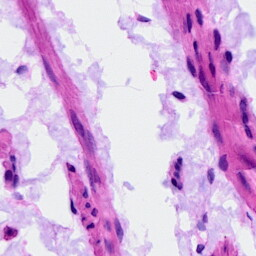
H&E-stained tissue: Ovarian